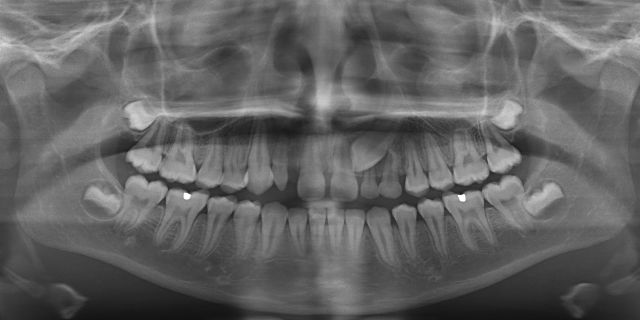
adult